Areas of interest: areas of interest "Car Dealership"
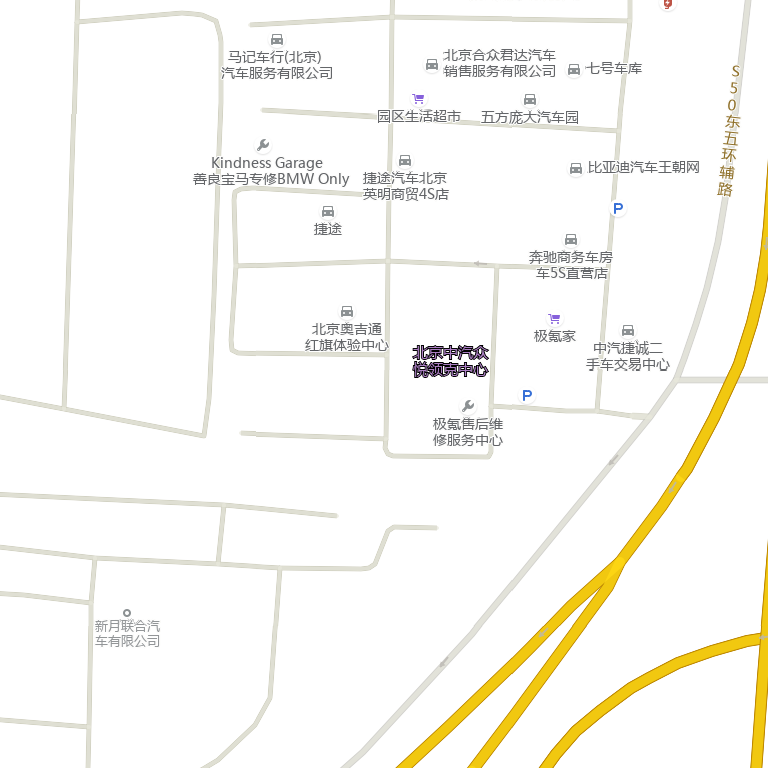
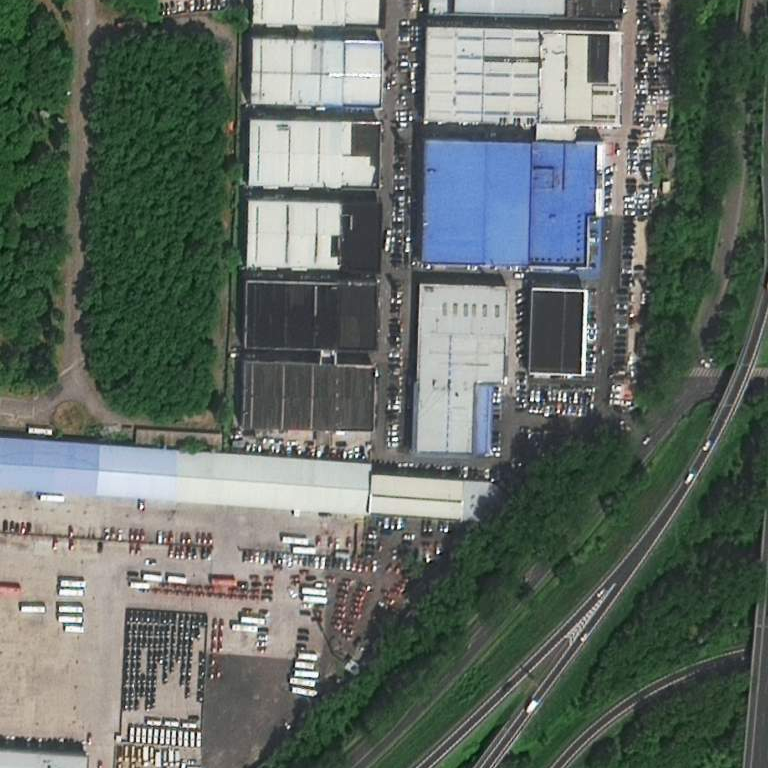